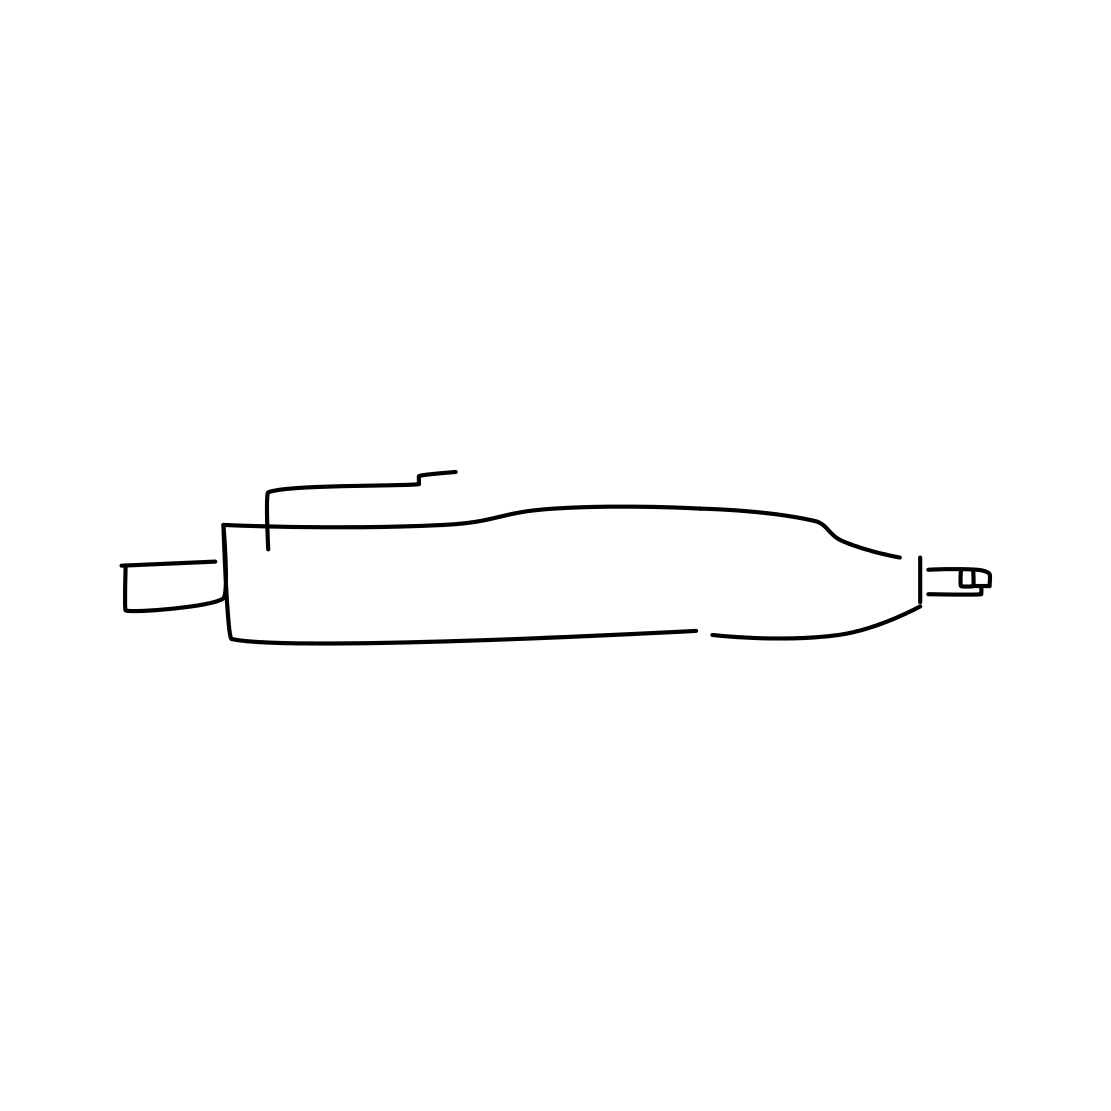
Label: pen